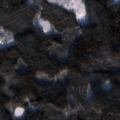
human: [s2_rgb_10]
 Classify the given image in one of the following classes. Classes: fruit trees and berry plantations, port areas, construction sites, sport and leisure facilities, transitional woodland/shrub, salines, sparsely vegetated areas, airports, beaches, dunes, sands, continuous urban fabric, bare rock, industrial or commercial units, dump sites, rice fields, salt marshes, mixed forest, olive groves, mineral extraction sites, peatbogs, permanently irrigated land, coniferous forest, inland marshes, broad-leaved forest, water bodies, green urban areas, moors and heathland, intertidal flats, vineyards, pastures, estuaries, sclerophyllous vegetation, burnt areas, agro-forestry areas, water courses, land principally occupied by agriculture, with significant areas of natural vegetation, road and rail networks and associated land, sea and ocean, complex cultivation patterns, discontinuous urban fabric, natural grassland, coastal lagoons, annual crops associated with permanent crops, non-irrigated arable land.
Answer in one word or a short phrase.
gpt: coniferous forest